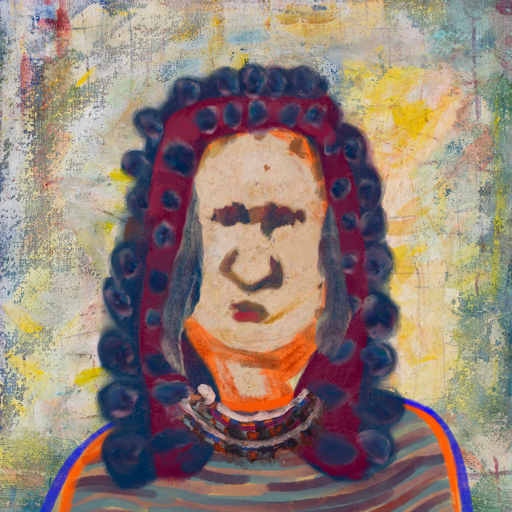
Background: Irani, Head And Neck Front: Rupkatha, Face Front: In_The_Sun, Bust: Experience, Hair Front: Hill_Girl, Head Accessory: Blank, Second Necklace: Blank, Necklace: Hypocrite_1, Baby: Blank